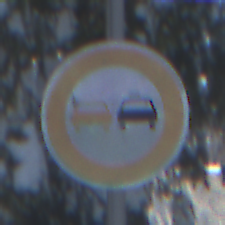
Verkehrszeichen: Ueberholverbot
Umgebung: Outdoor, Nature
Tageszeit: MorningAfternoon
Wetter: Clear
Licht: Natural
Jahreszeit: Winter
Kontrast: LowContrast